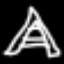
Label: The Eiffel Tower